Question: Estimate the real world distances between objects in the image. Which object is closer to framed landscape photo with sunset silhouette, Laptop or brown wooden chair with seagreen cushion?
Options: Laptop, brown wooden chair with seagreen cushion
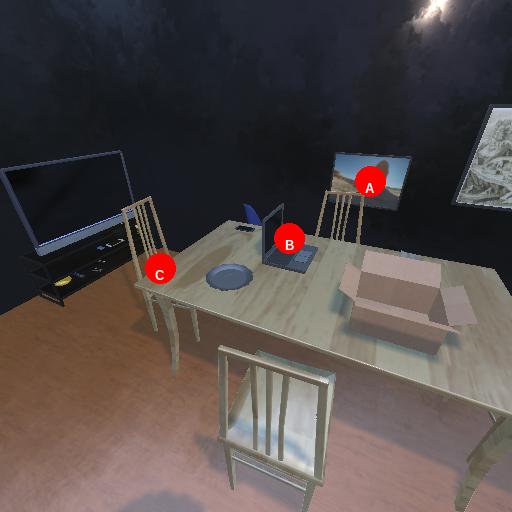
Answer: Laptop